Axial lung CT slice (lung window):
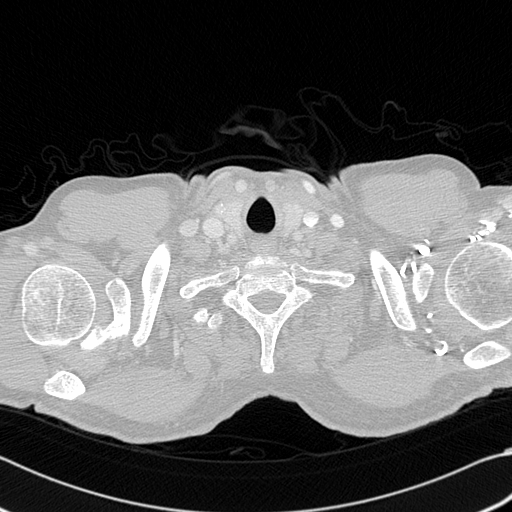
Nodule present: no